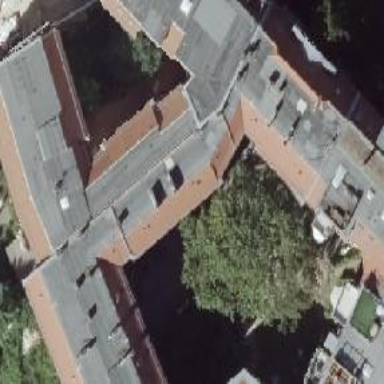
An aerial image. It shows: Apartment building with double saltbox roof shape.